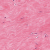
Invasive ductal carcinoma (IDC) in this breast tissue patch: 0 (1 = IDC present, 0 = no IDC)